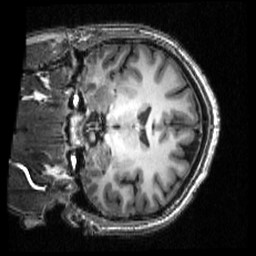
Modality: T1w
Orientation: coronal
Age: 22
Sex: male